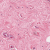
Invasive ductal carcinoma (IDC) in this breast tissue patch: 0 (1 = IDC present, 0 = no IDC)